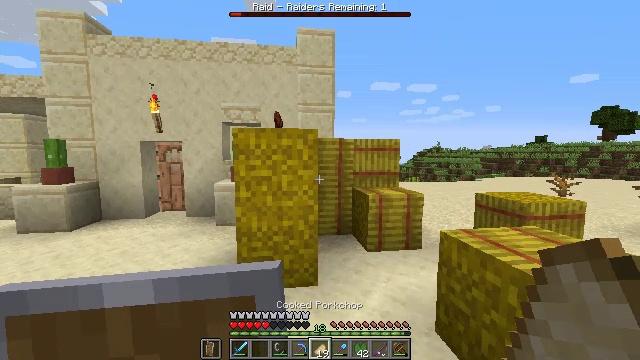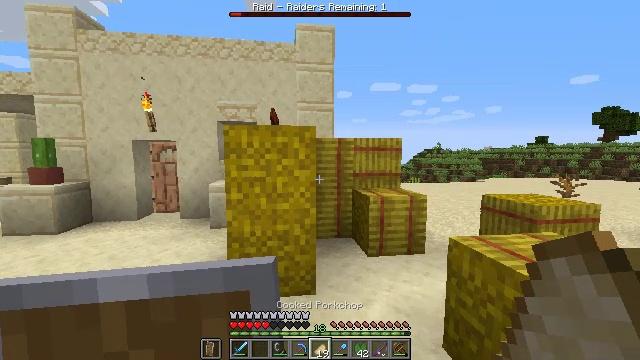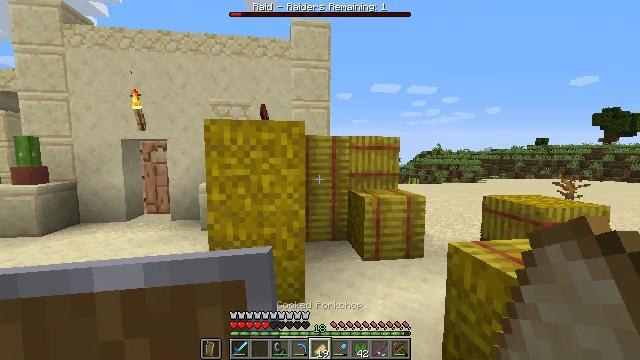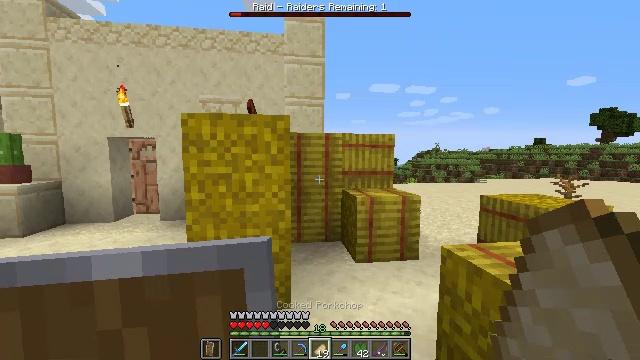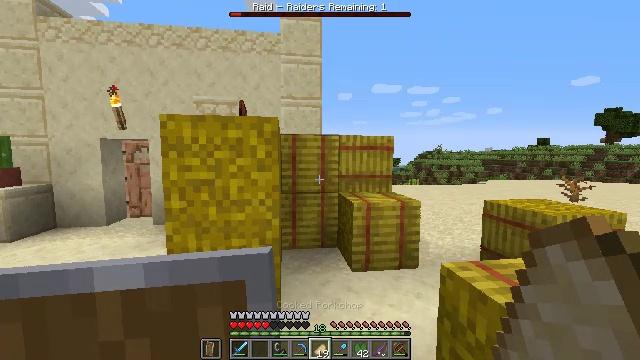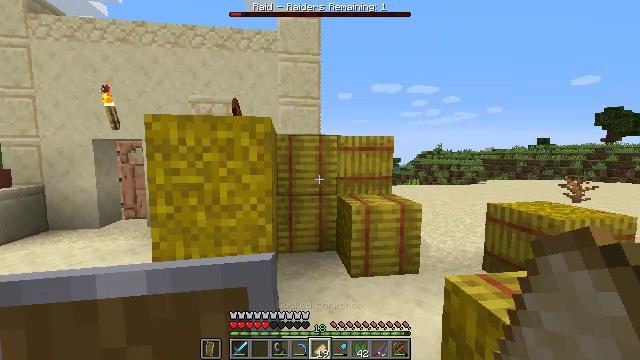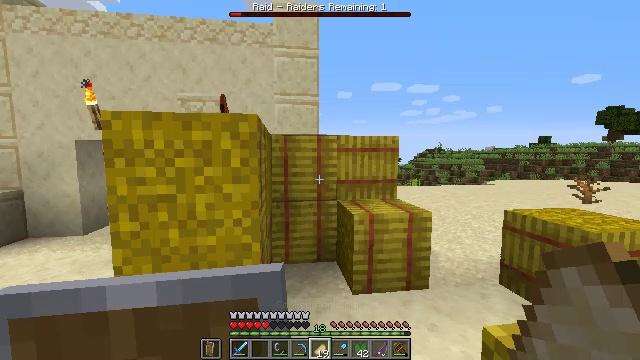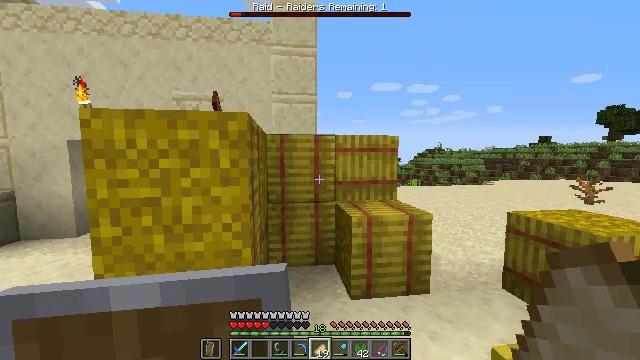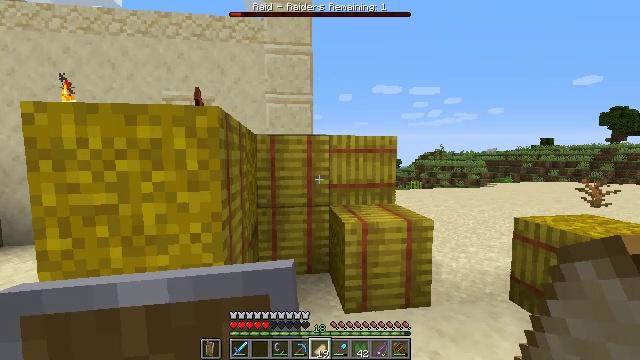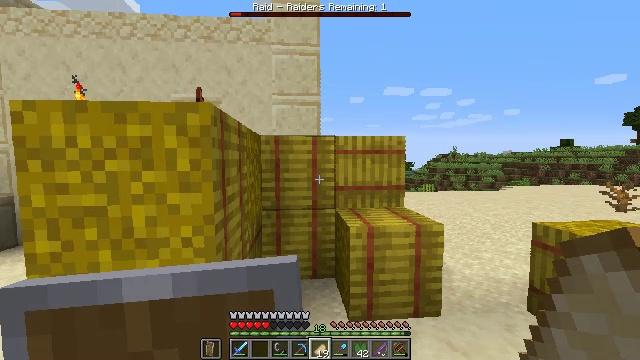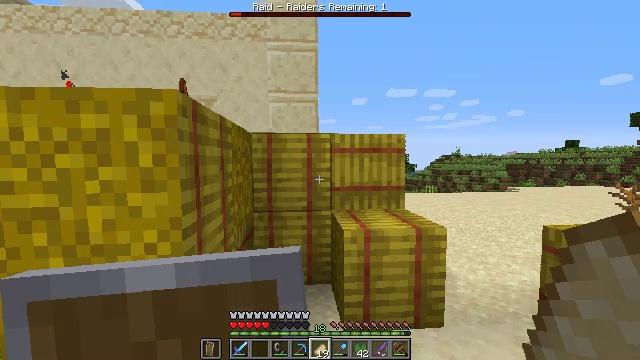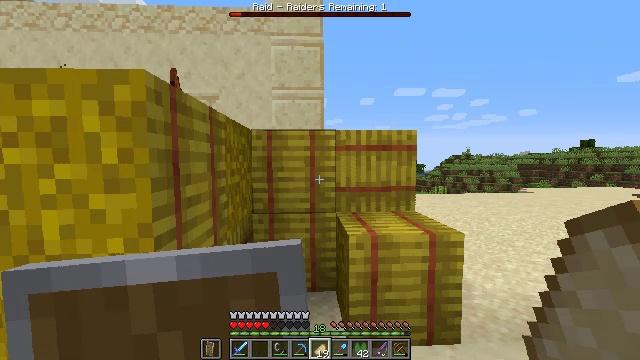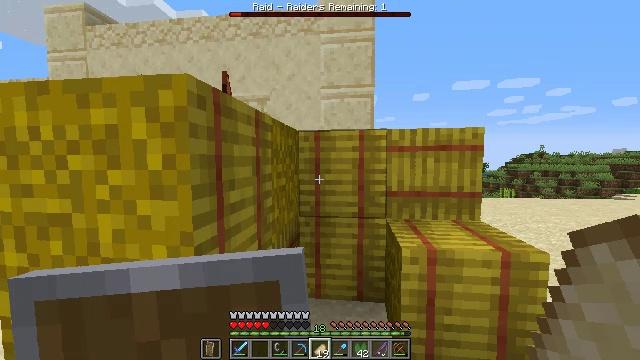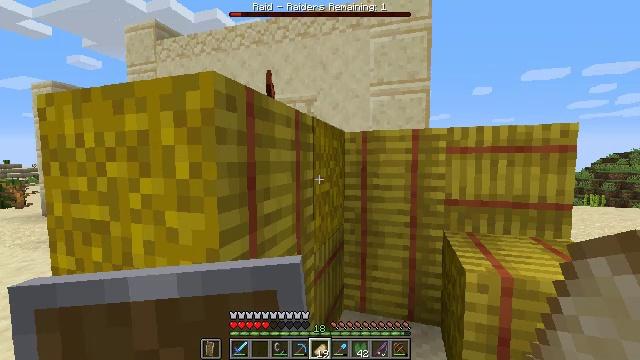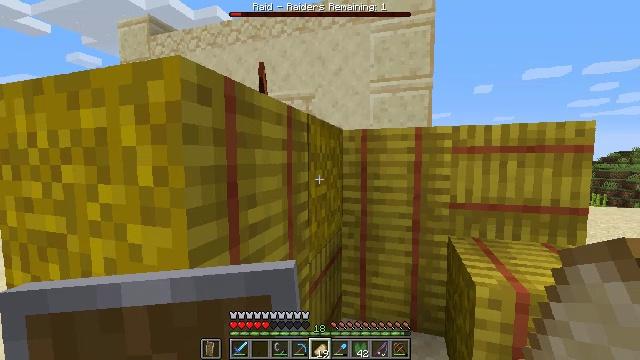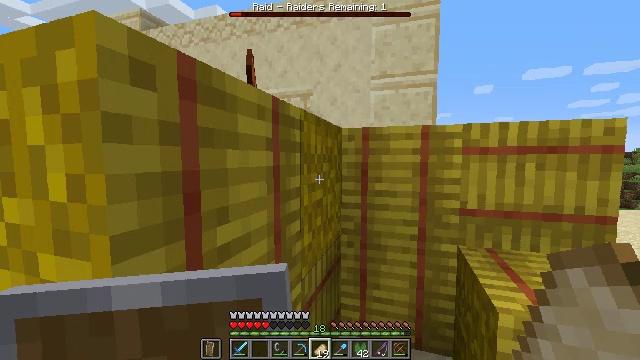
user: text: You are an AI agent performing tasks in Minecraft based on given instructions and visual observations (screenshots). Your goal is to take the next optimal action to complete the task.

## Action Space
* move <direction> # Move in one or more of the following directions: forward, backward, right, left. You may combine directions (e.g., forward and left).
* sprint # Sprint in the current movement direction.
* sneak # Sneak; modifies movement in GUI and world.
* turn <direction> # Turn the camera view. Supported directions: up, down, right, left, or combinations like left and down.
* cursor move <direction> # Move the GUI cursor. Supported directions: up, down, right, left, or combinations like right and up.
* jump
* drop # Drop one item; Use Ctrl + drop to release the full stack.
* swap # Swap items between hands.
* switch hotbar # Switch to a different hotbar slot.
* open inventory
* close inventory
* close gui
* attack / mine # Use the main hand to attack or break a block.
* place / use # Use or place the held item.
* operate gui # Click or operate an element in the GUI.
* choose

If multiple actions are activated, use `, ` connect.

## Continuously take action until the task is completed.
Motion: motion action
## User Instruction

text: Remove a glass bottle from the inventory.
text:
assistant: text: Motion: move forward and move right
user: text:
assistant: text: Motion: move forward and move right
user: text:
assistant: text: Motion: move forward and move right
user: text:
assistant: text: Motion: move forward
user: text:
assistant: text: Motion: move forward
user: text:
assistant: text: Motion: move forward
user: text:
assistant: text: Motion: move forward and move right
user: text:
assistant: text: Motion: move forward and move right
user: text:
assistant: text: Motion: move forward and move right, turn left
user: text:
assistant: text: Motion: move forward
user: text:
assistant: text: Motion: move forward, turn left
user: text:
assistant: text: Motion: move forward, turn left
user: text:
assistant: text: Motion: move forward, turn left
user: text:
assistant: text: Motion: move forward
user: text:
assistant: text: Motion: move forward
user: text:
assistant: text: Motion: move forward
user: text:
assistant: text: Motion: move forward, turn left and up
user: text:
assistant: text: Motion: move forward, turn left and down
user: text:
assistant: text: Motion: move forward, turn left
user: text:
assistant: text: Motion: move forward, turn left
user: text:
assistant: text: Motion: turn left and down
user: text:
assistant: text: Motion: turn left and down
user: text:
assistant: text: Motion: turn left and down
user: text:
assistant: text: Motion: turn left and down
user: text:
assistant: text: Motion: no_op
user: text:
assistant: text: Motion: no_op
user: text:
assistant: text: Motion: no_op
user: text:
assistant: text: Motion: open inventory
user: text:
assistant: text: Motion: open inventory
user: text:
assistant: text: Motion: cursor move right, open inventory